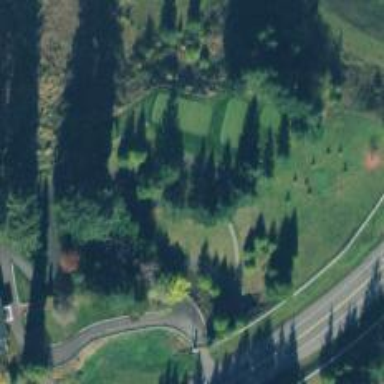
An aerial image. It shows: Golf cartpath that is also road path.